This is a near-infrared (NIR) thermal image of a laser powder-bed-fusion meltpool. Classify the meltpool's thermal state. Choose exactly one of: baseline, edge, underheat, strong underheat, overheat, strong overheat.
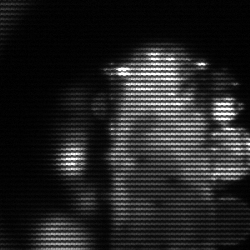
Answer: strong underheat